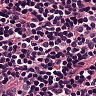
Metastatic tissue present: no